Question: Count the number of objects in the diagram.
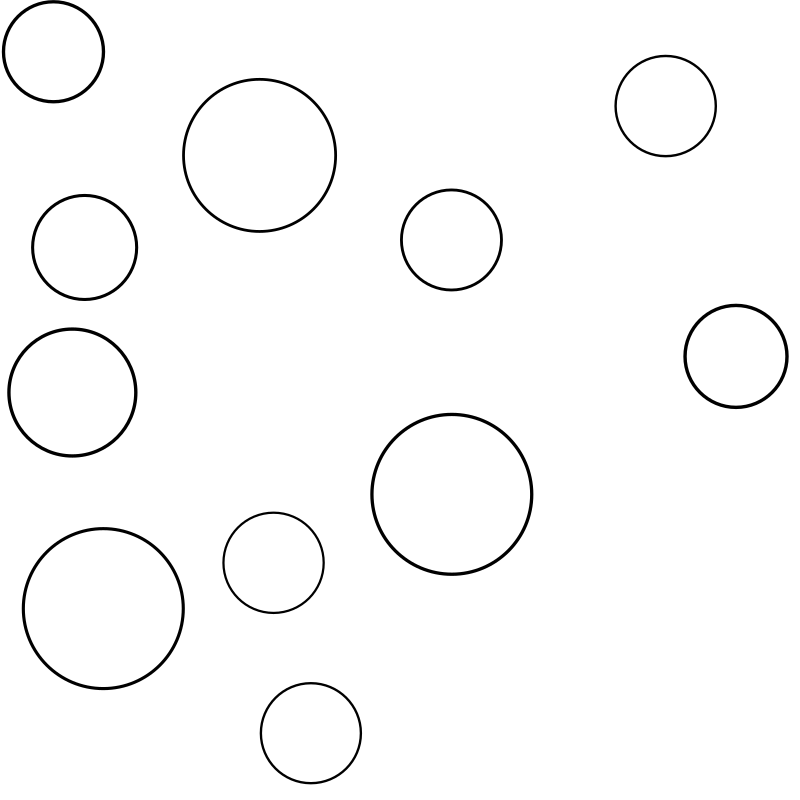
Answer: 11